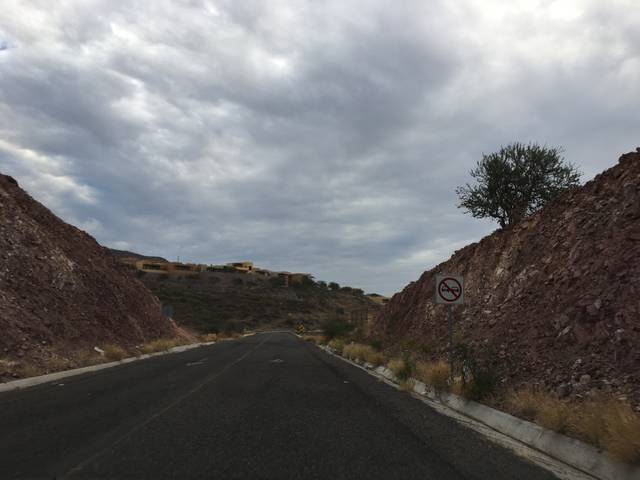
Region: Mexico
Coordinates: 24.215, -110.295